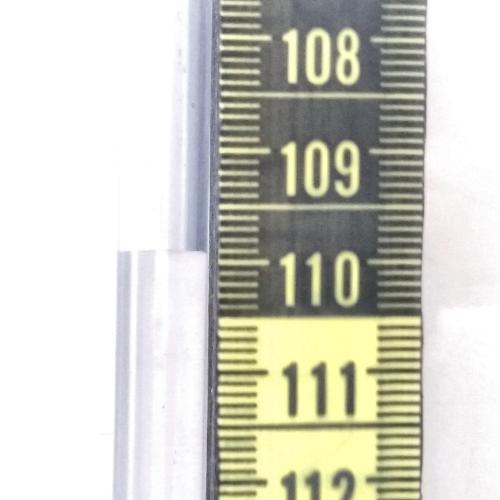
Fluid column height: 109.9 cm